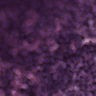
Metastatic tissue present: no